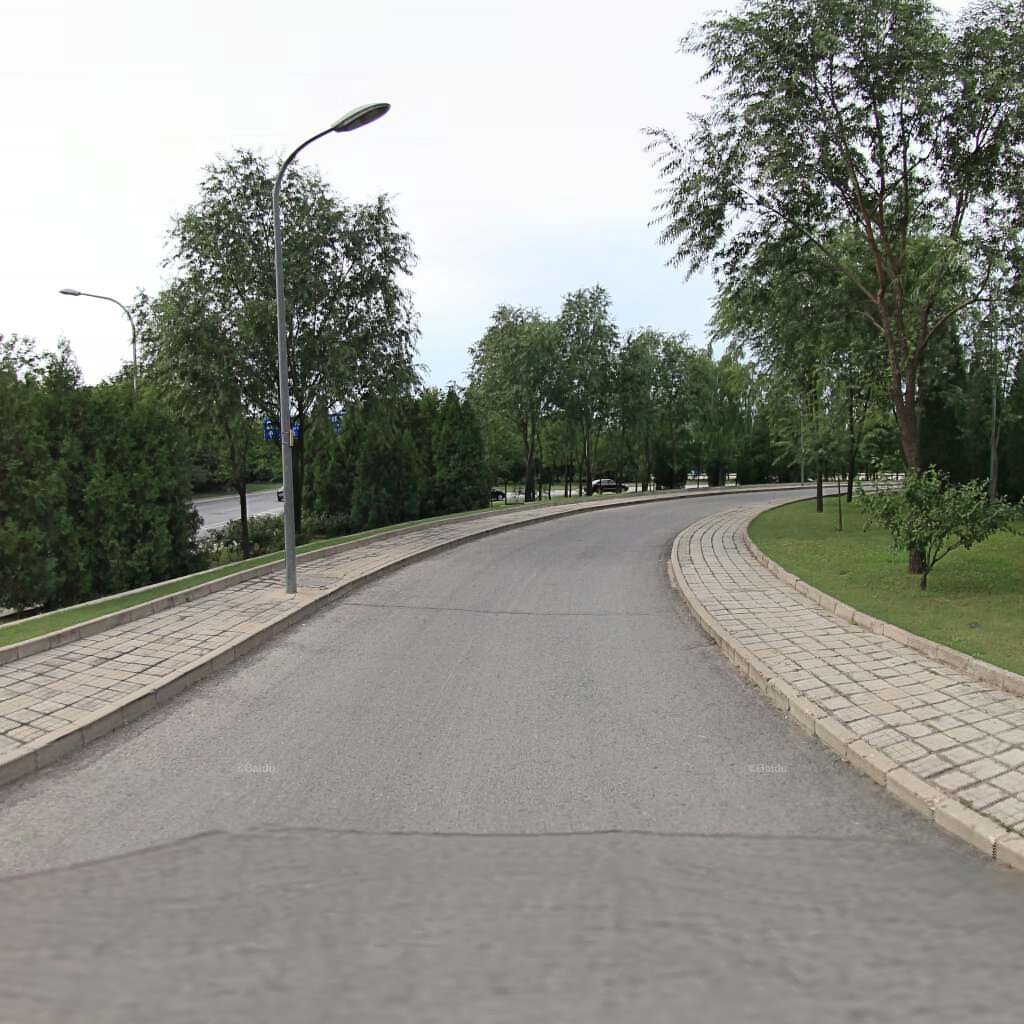
Region: Haidian
Road damage annotations: transverse crack